Field crop: maize
Growth stage: 2
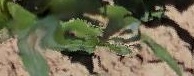
Species: maize